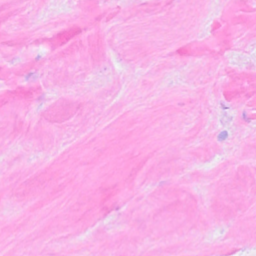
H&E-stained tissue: Breast